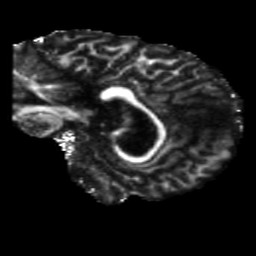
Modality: FA
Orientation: sagittal
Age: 61
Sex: male
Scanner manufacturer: siemens
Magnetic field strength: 3 T
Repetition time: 5.47 s
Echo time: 0.0854 s